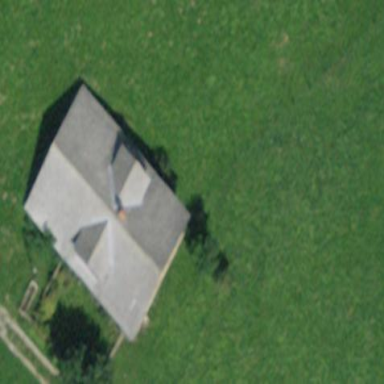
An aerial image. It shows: Farm building.